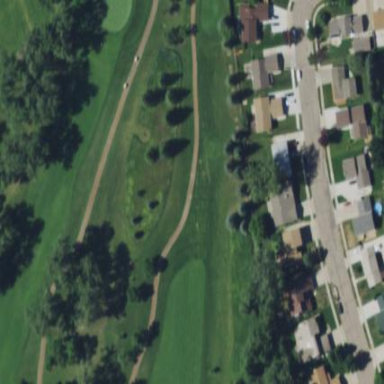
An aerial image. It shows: Golf fairway in the image.